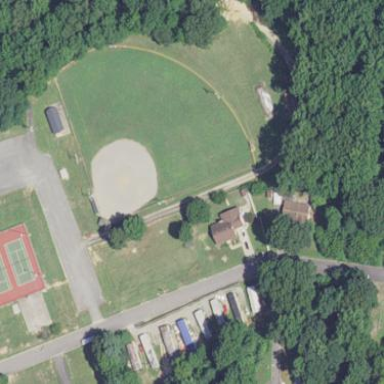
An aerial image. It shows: Dirt baseball pitch for leisure and sports.